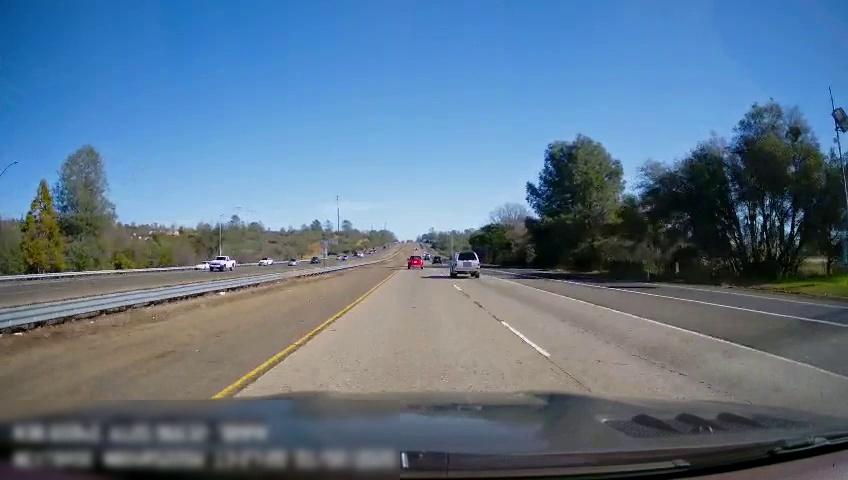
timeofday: Day
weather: Sunny
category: Drivable Space
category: Drivable Space
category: Vehicles | SUV
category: Vehicles | SUV
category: Vehicles | SUV
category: Vehicles | Truck
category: Vehicles | Car
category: Vehicles | Car
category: Vehicles | Car
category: Vehicles | Truck
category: Lanes | Current Lane
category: Lanes | Current Lane
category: Lanes | Alternate Lane
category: Lanes | Alternate Lane
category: Lanes | Alternate Lane